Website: crate-barrel
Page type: billing-address
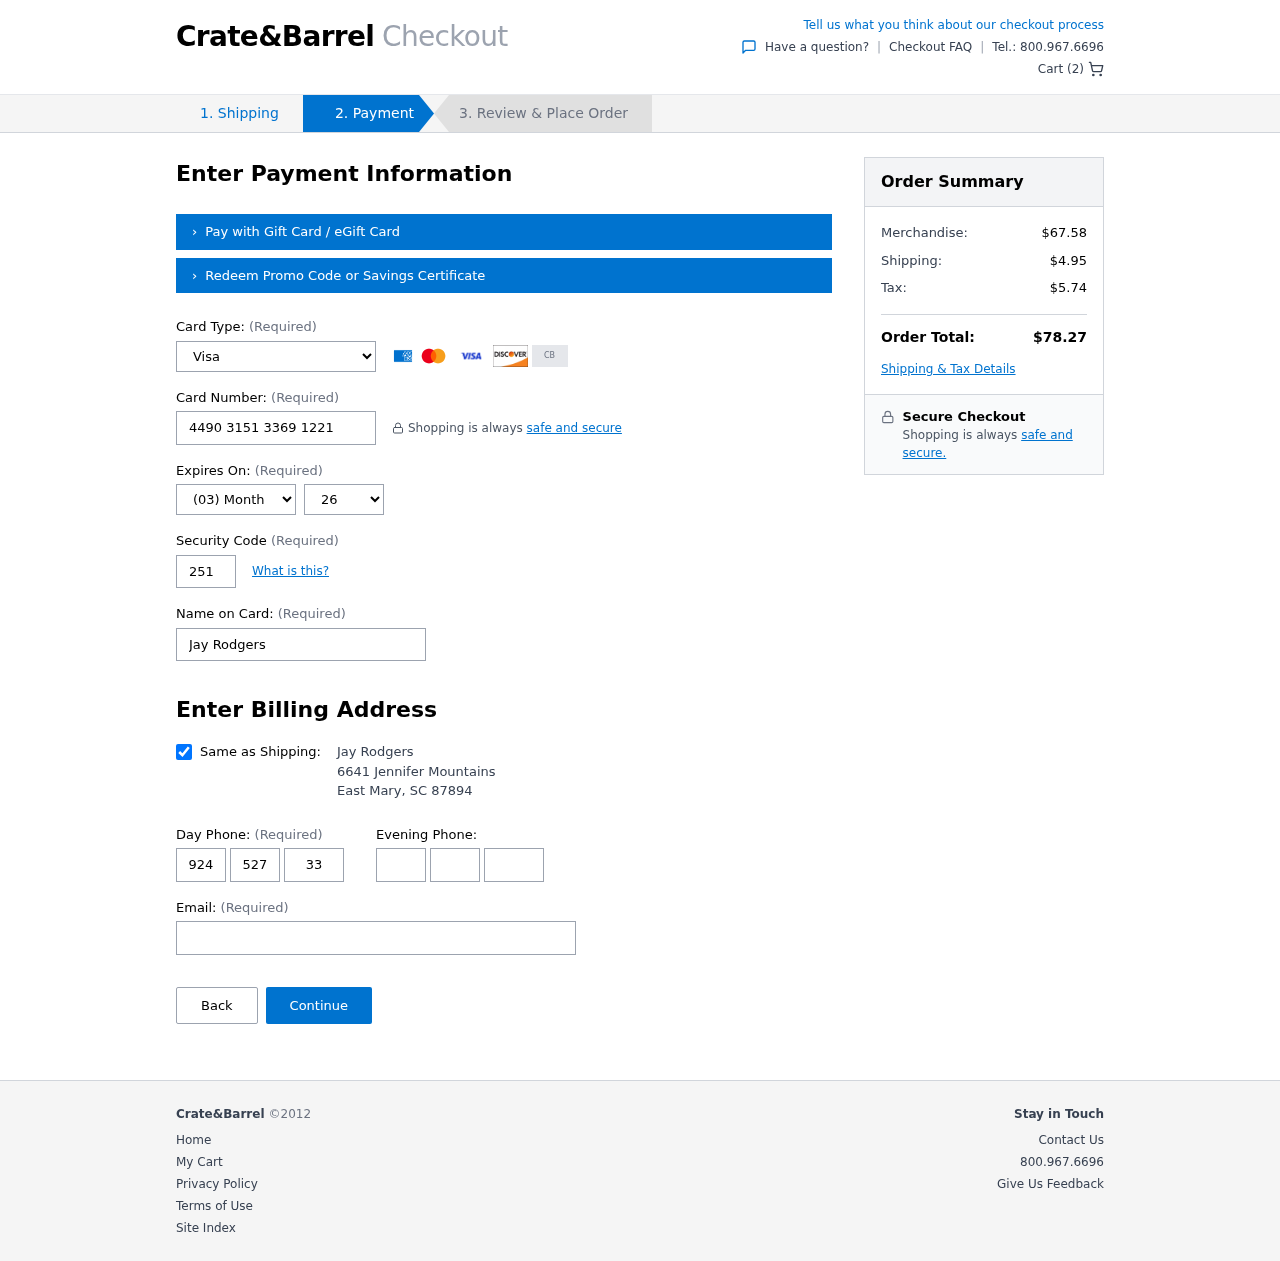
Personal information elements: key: PII_CARD_CVV
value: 251
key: PII_CARD_EXPIRY_MONTH
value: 03
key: PII_CARD_EXPIRY_YEAR
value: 26
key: PII_CARD_NUMBER
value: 4490 3151 3369 1221
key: PII_CARD_TYPE
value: Visa
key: PII_CITY
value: East Mary
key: PII_EMAIL
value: jay.rodgers@hotmail.com
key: PII_FULLNAME
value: Jay Rodgers
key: PII_PHONE_ALT_AREA
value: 715
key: PII_PHONE_ALT_PREFIX
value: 246
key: PII_PHONE_ALT_SUFFIX
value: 3414
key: PII_PHONE_AREA
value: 924
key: PII_PHONE_PREFIX
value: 527
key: PII_PHONE_SUFFIX
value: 3367
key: PII_POSTCODE
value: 87894
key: PII_STATE_ABBR
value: SC
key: PII_STREET
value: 6641 Jennifer Mountains
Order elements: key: ORDER_NUM_ITEMS
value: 2
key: ORDER_SUBTOTAL
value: $67.58
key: ORDER_SHIPPING_COST
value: $4.95
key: ORDER_TAX
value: $5.74
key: ORDER_TOTAL
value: $78.27